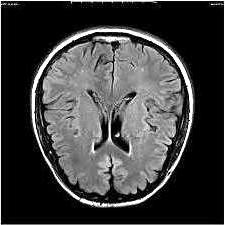
Label: notumor